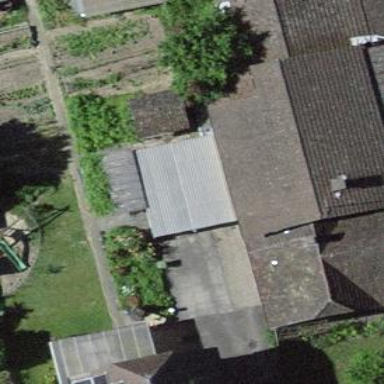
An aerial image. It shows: Garage building.